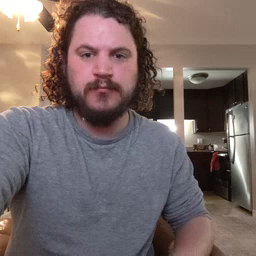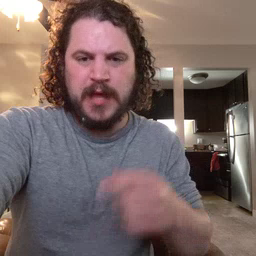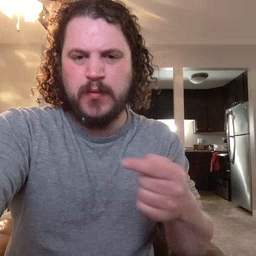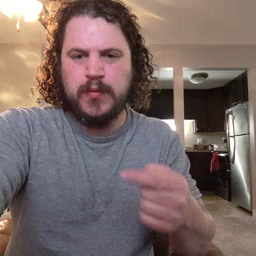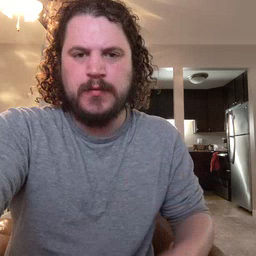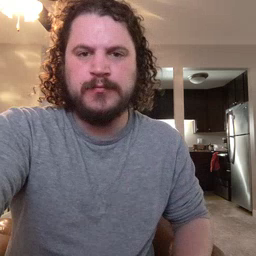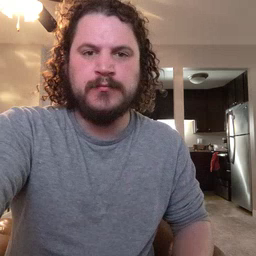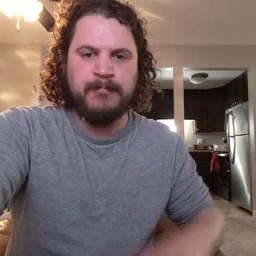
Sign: owie